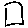
Label: square